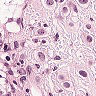
Metastatic tissue present: yes